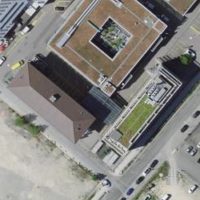
EUNIS habitat code: 54
Species observed at this site:
Bromus tectorum